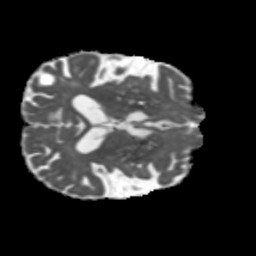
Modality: MD
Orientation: axial
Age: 58
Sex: male
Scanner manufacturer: siemens
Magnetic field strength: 3 T
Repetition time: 5.47 s
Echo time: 0.0854 s